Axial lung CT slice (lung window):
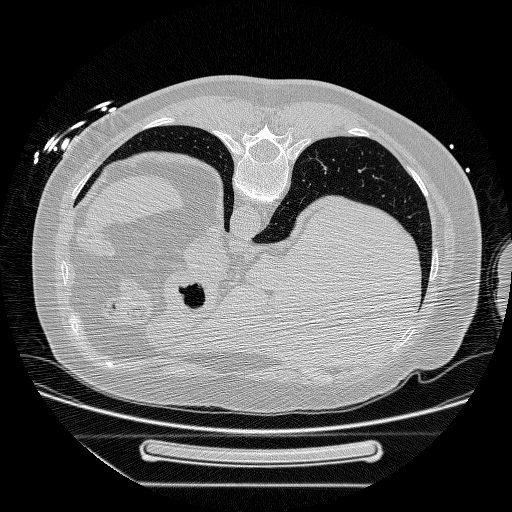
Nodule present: no